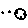
Label: moon